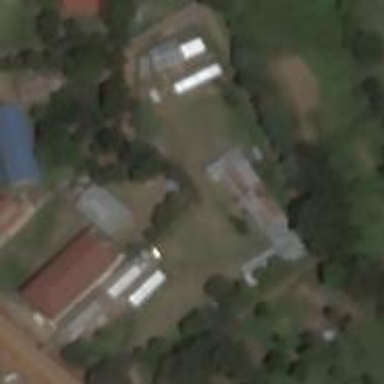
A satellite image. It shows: School.